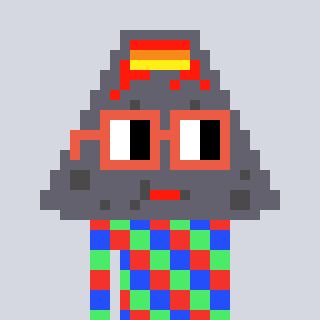
a pixel art character with square orange glasses, a volcano-shaped head and a green-colored body on a cool background